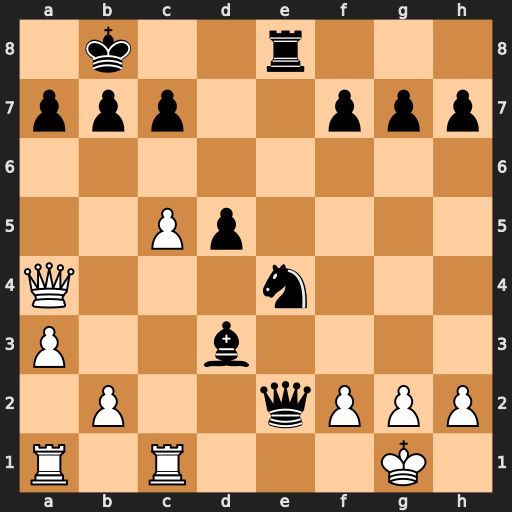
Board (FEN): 1k2r3/ppp2ppp/8/2Pp4/Q3n3/P2b4/1P2qPPP/R1R3K1
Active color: w
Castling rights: -
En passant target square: -
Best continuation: Qxe8#